Question: Disclaimer: I'm new to unit testing and just getting my feet wet. That being said, I understand 100% is not always possible, but I'm curious if there is a solution to code coverage with if/else statements such as this or if they are just .
'''
public function getAll()
{
// Query table for all rows sorted by name
$select = $this->select();
$select->order('name ASC');
$rowset = $this->fetchAll($select);
// Validate and return row
if($rowset->current())
{
// Return rowset
return $rowset;
}
else { return false; }
}
'''
'''
public function testCanGetAll()
{
// Try to get all states
$result = $this->model->getAll();
$this->assertNotNull($result);
$this->assertNotEquals(false,$result);
}
'''

As you can see, I can't cover the 'return false;' line. The only way I can think of to test it is to rename my database table or something drastic like that.
Is there another way to write functions with if/else statements (which are a fairly common practice) which allows for easier code coverage?
Perhaps it's better to not check results in the function, and just return it? Whatever calls this function has to do it's own checking?
'''
public function getAll()
{
// Query table for all rows sorted by name
$select = $this->select();
$select->order('name ASC');
$rowset = $this->fetchAll($select);
// Return rowset whether valid or not
return $rowset;
}
'''
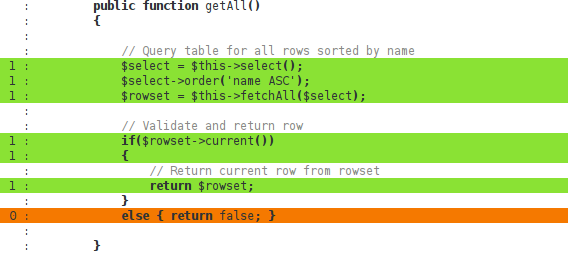
Answer: Create a db context where the result would return no rows, then in your second test method create a row in that db context.
Its usually not a good idea to test against your actual application's DB
you should be cloning it for your tests so that you can manipulate the data to test how the application will respond to varying data contexts.
--EDIT----
Following this guide may help: <URL>